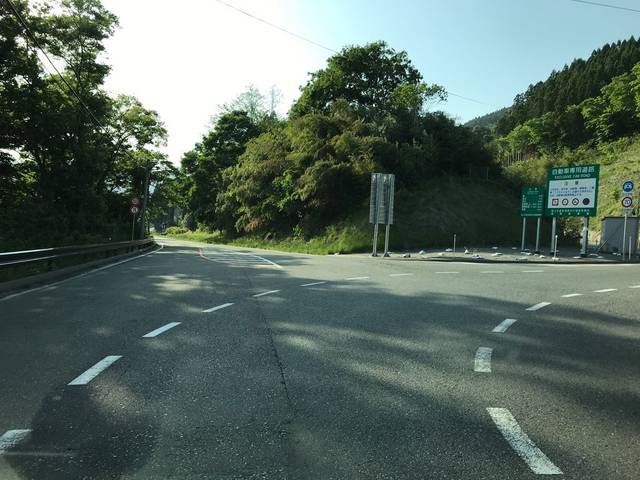
Region: Japan
Coordinates: 37.773, 140.842